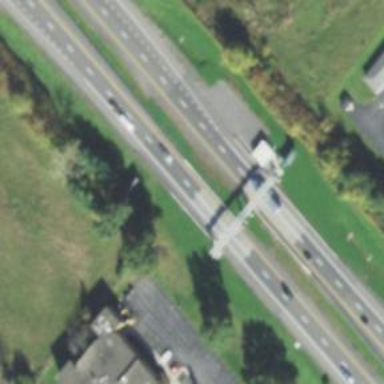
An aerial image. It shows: Toll gantry on the road.